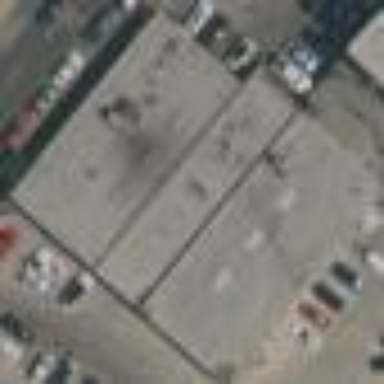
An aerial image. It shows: Industrial building.